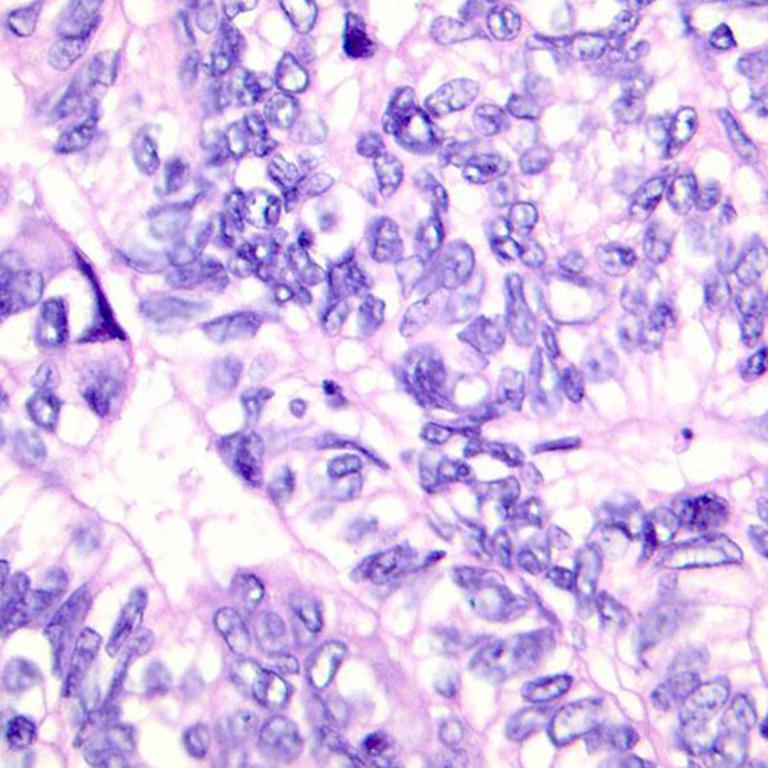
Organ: colon
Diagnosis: adenocarcinomas